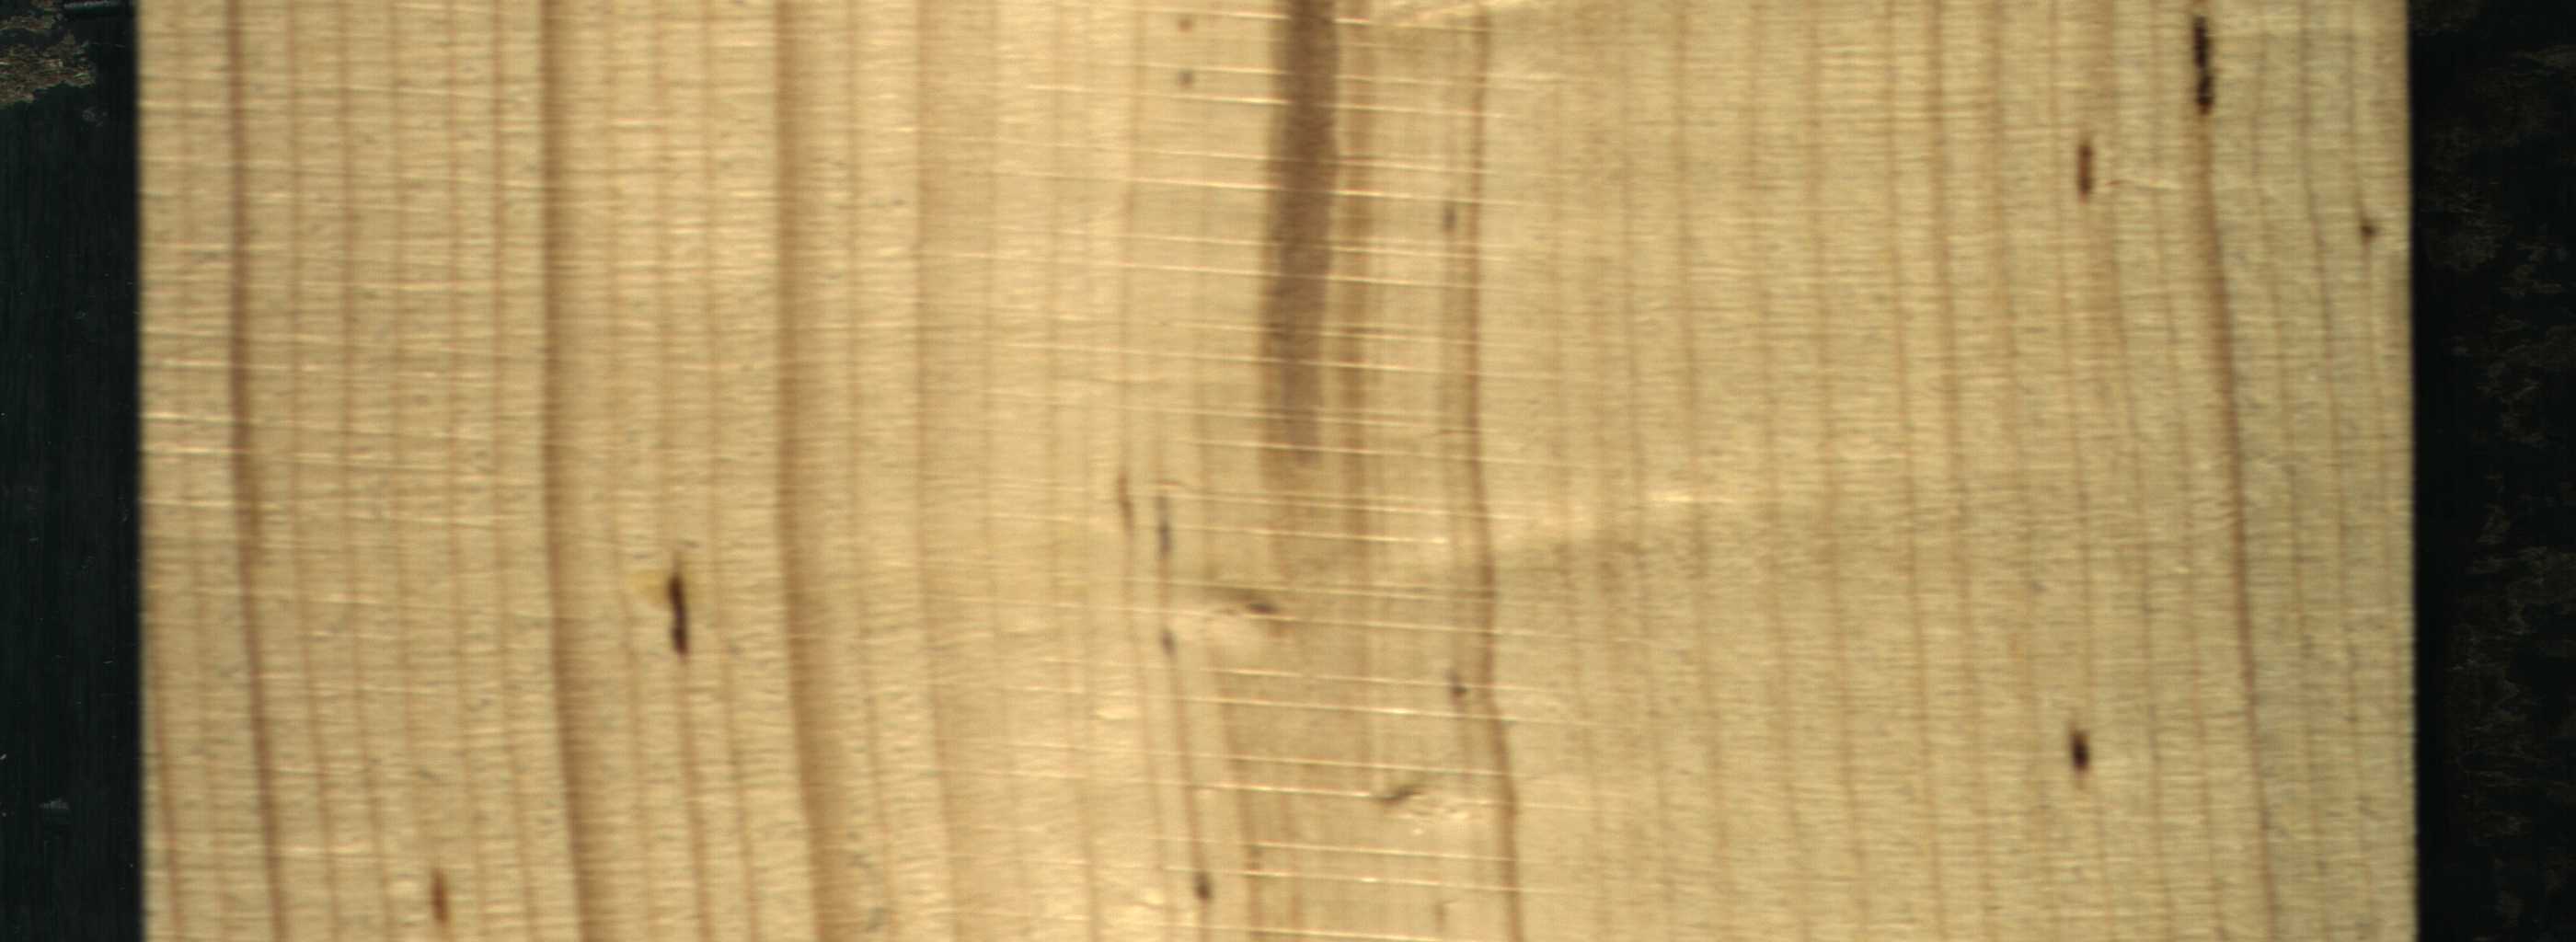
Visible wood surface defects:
Marrow
resin
resin
resin
resin